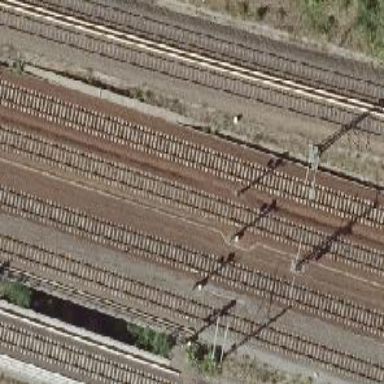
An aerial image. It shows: Railway with electrified contact lines.